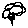
Label: flower